Question: i need to know if exist a jquery's plugin to limit the number of element in a page and showing the little number in the bottom of the page to show the other elements. Does someone know some plugins that do this? Thanks!!+
This is an example:

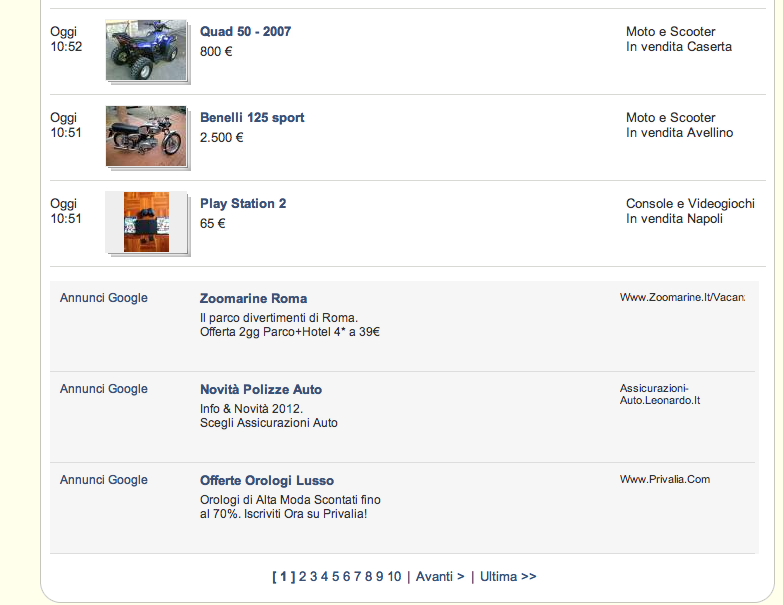
Answer: It's called "pagination". You will find tons of jQuery Plugins for that purpose.
<URL>
compares 10 plugins, see if one of those fits your needs.
Note however, that a real pagination should be done serverside, as a clientside pagination still has all the elements present, which at very large numbers can lead to performance-problems.